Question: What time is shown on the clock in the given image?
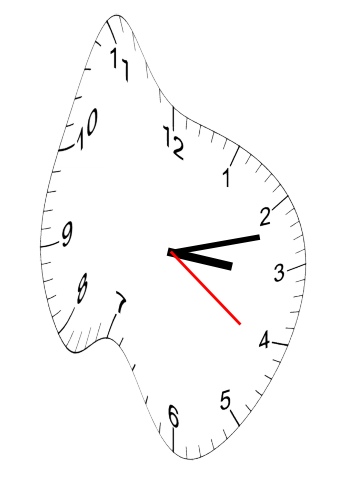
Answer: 03:12:21